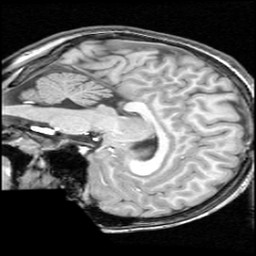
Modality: T1w
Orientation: sagittal
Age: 11
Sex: female
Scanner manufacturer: ge
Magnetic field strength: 1.5 T
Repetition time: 0.03333 s
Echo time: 0.008 s